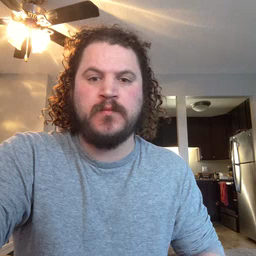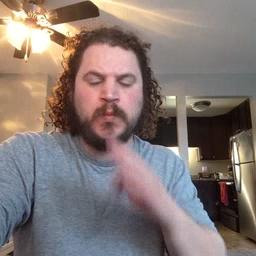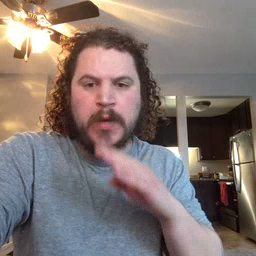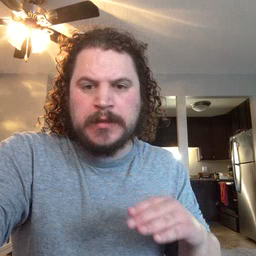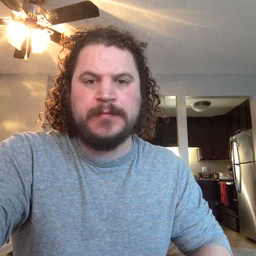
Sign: quiet